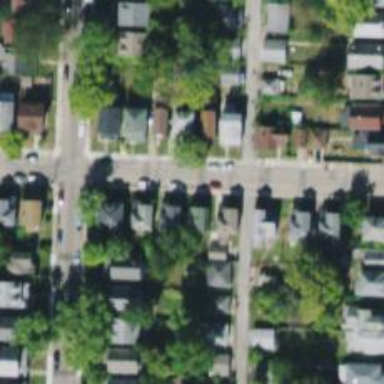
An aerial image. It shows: Alleyway designated as service road.